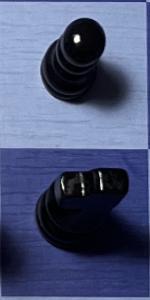
Label: Knight_Black